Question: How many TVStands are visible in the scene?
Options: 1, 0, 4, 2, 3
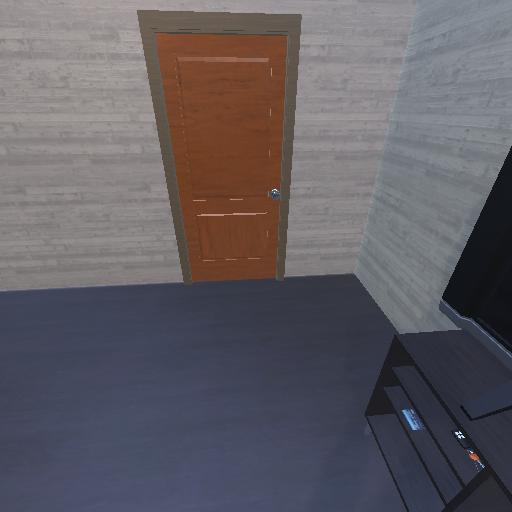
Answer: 1